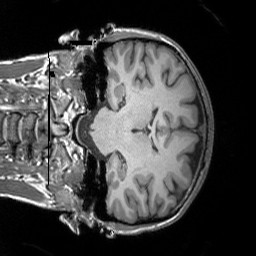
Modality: T1w
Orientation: coronal
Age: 27
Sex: female
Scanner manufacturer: siemens
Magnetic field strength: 3 T
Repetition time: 1.9 s
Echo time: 0.00252 s